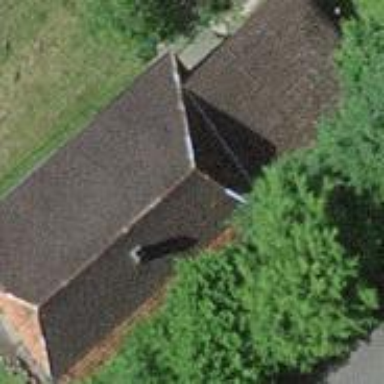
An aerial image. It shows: Farm building.